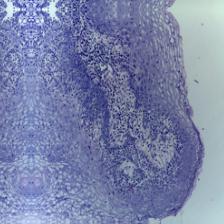
Diagnosis: OSCC